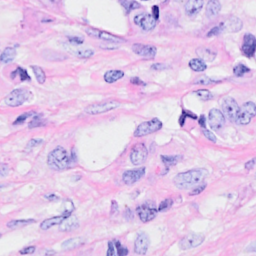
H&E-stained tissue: Breast